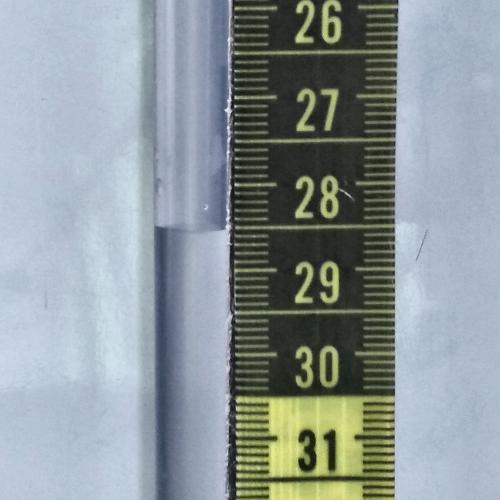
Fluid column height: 28.5 cm